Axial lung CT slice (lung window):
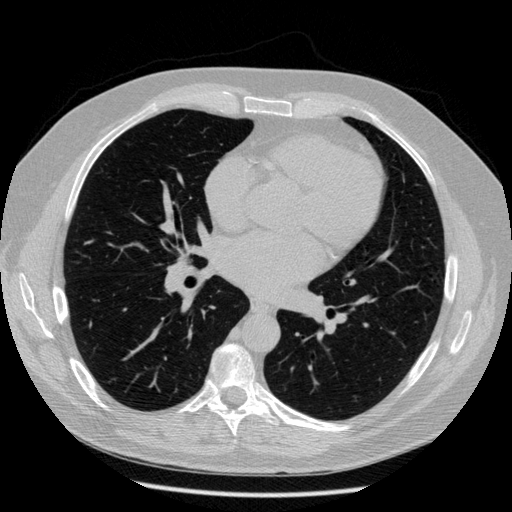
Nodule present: no